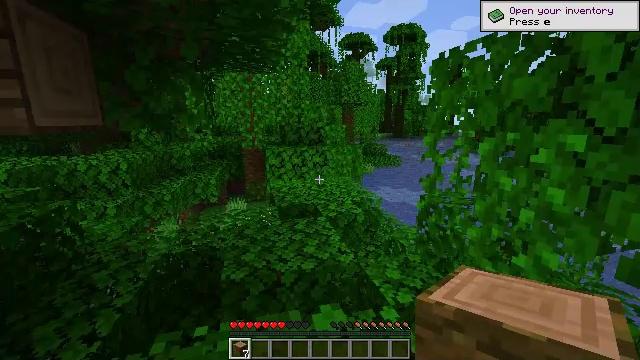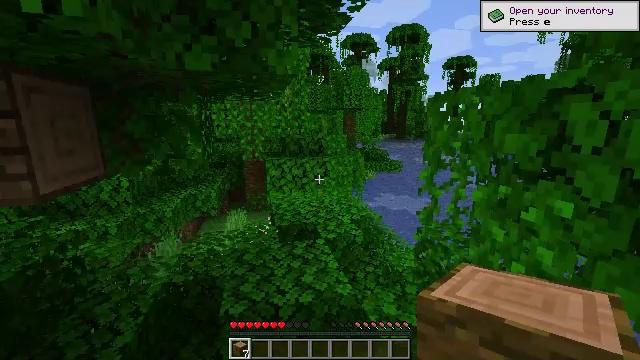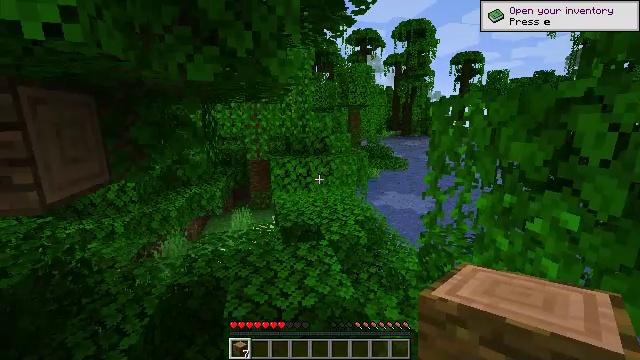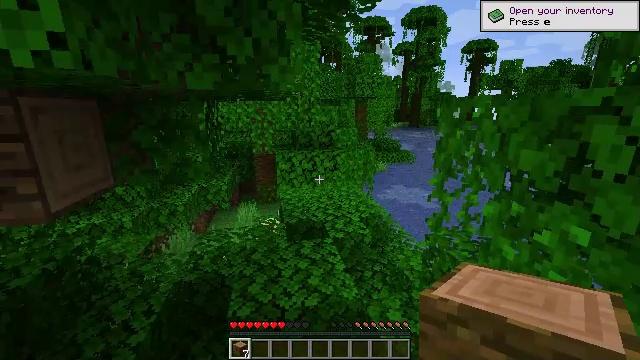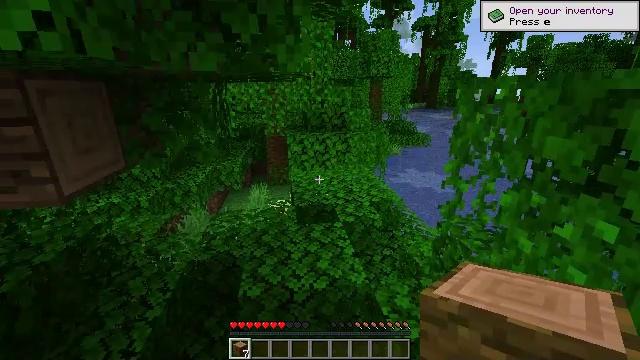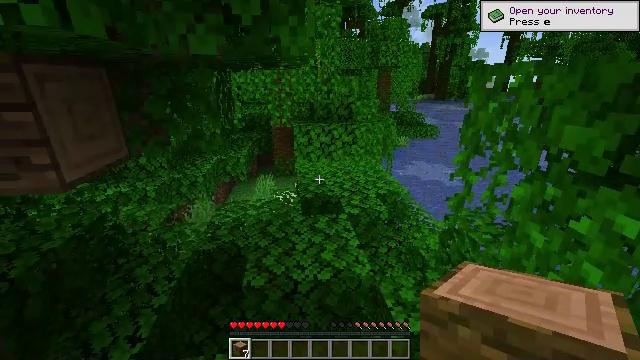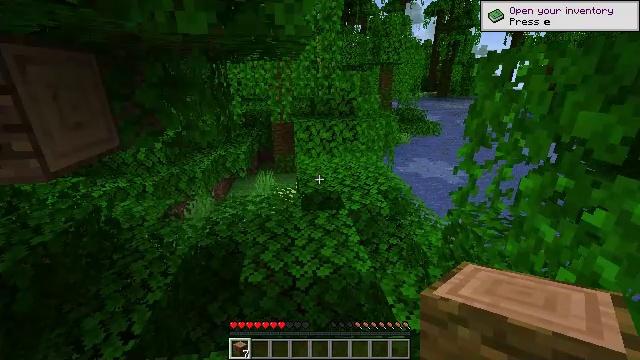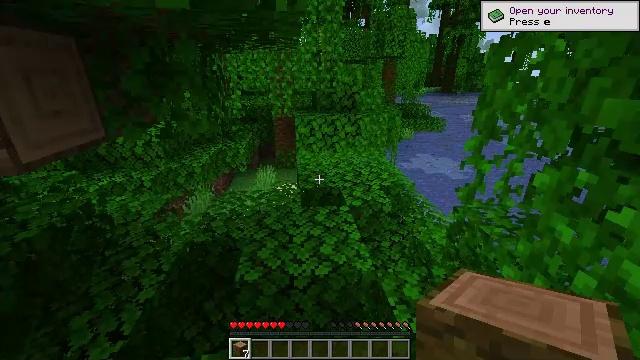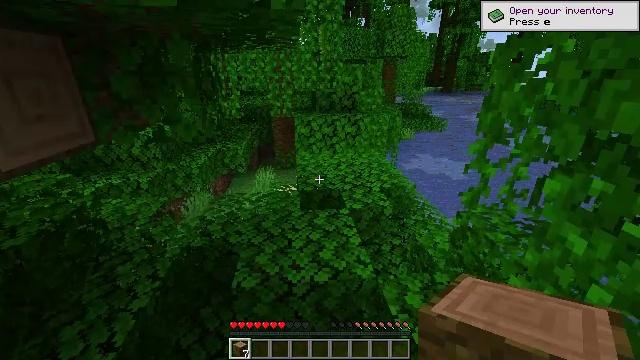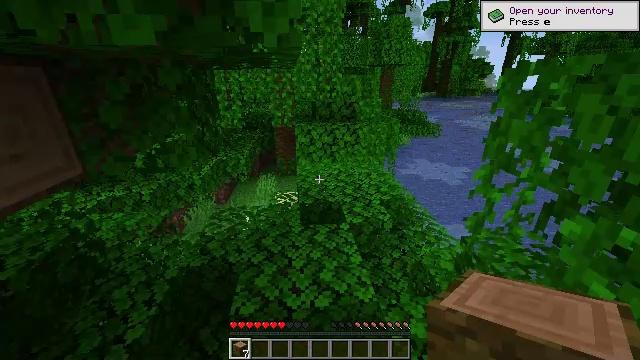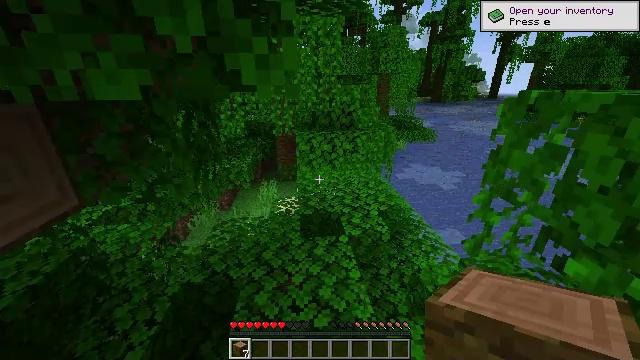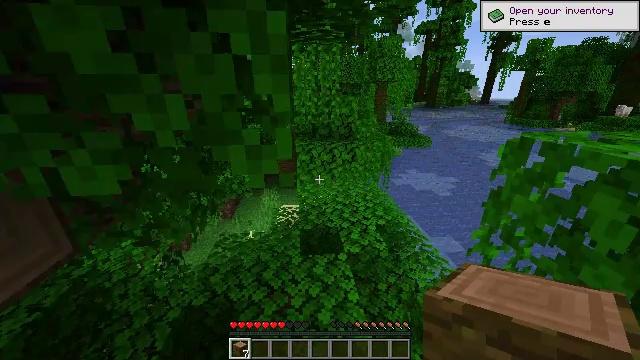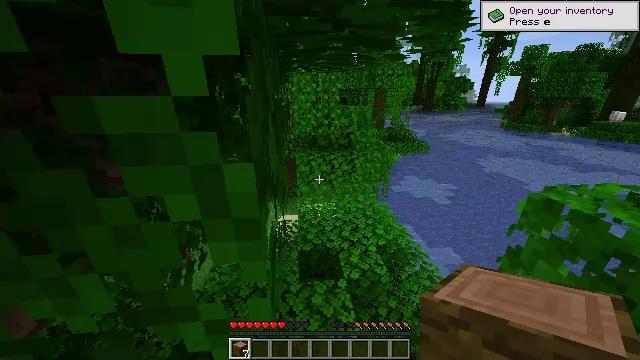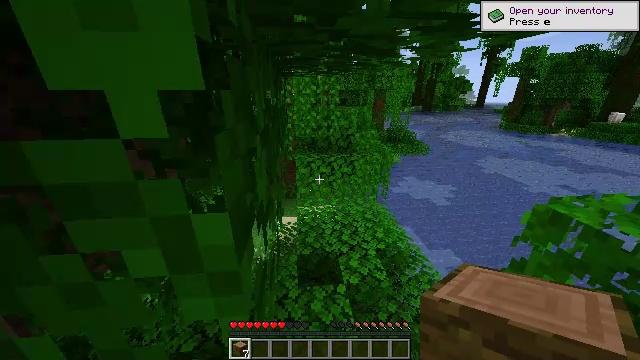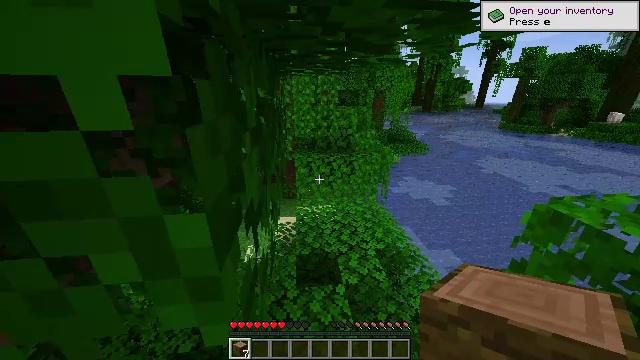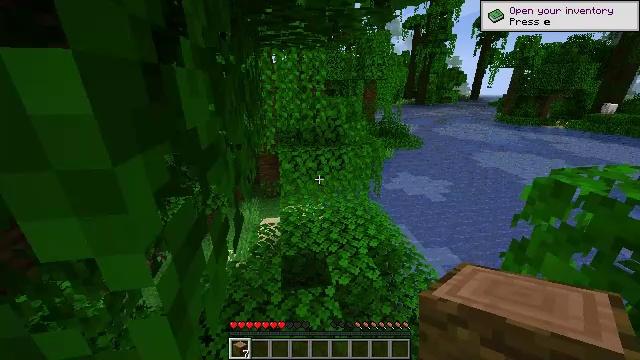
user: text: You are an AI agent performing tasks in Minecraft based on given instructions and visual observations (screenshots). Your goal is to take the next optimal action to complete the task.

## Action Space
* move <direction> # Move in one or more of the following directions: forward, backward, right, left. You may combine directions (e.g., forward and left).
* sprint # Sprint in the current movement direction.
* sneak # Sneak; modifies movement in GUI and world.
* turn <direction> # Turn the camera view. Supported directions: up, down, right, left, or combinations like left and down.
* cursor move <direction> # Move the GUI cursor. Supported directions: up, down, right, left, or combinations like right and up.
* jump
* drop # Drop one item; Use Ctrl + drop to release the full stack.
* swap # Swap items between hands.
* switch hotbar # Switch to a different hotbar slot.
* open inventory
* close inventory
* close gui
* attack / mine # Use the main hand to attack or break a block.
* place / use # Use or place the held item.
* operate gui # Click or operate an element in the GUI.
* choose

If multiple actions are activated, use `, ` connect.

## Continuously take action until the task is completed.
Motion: motion action
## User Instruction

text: Attack bamboo to gather it.
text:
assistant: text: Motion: move forward, jump
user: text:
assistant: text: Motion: move forward, turn left, jump
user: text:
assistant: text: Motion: move forward, turn left and down, jump
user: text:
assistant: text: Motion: move forward, turn left and down, jump
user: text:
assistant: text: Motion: move forward, turn left and down, jump
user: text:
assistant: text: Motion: move forward, jump
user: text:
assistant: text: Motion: move forward, jump
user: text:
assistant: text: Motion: move forward, sprint, jump
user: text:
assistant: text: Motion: move forward, sprint, jump
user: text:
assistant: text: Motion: move forward, sprint, jump
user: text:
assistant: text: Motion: move forward, sprint, jump
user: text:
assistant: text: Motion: move forward, jump
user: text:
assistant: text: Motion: move forward, jump
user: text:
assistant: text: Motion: move forward, jump
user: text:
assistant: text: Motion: move forward, turn right, jump
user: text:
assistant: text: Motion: move forward, turn right
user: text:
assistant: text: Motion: move forward, turn right
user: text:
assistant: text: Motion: move forward, turn right and up
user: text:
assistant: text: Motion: move forward, turn right
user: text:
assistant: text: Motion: move forward, sprint, turn right
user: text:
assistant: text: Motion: move forward, sprint
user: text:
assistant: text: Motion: move forward, sprint
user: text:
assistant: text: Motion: move forward, sprint
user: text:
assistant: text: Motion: move forward, turn left
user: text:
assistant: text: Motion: move forward, turn left
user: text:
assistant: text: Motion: move forward, turn left, jump
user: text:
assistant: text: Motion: move forward, turn left, jump
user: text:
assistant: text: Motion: move forward, jump
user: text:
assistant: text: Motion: move forward, jump
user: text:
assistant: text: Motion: move forward, jump